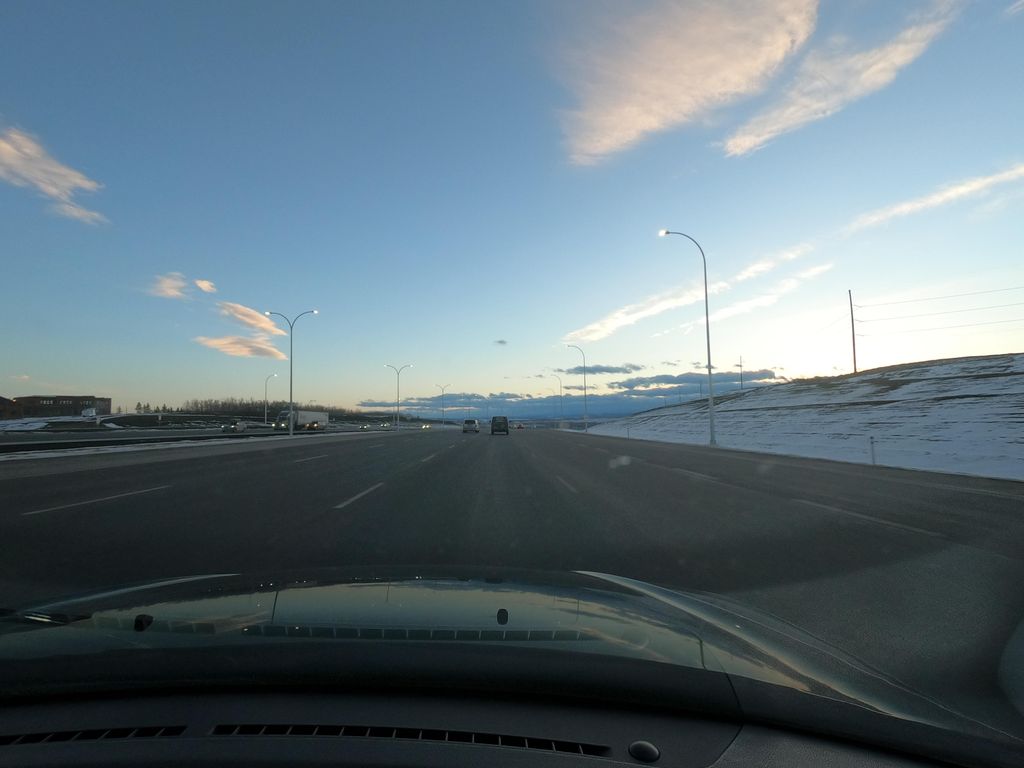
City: calgary